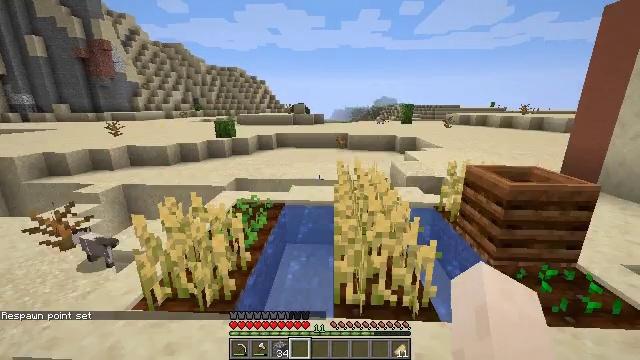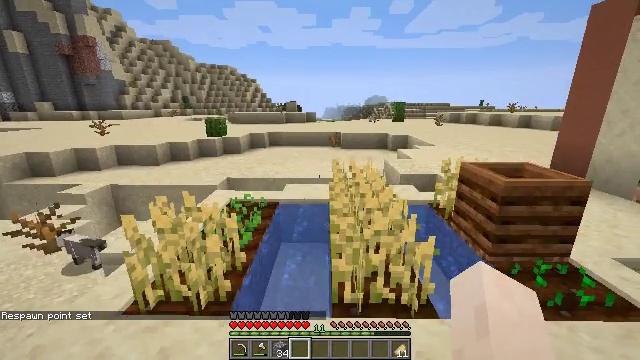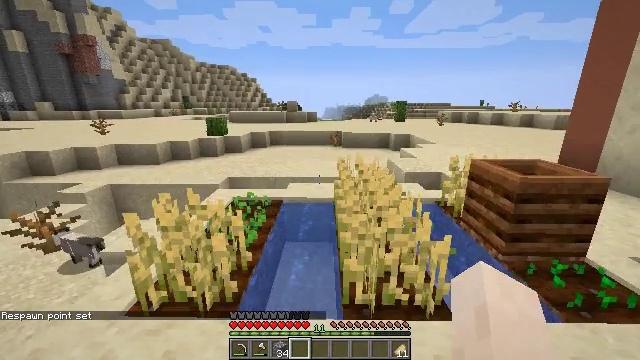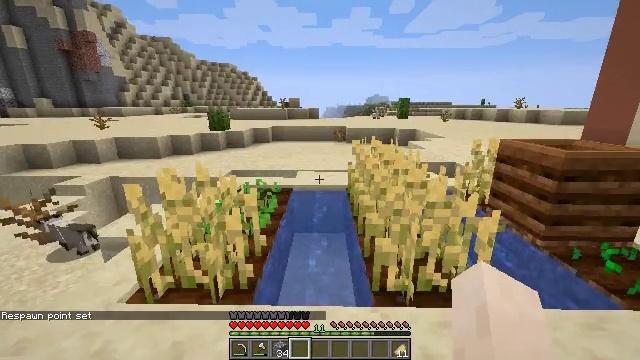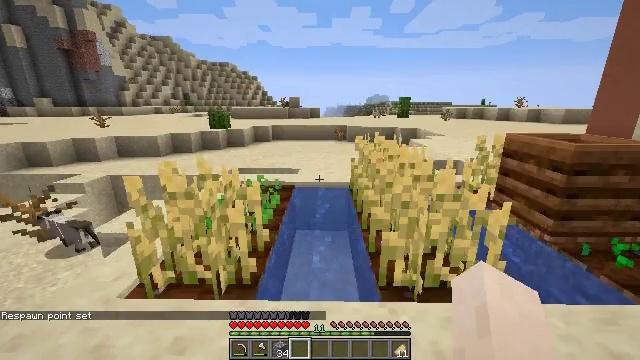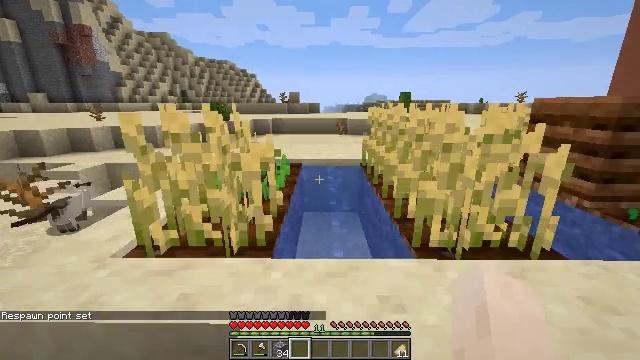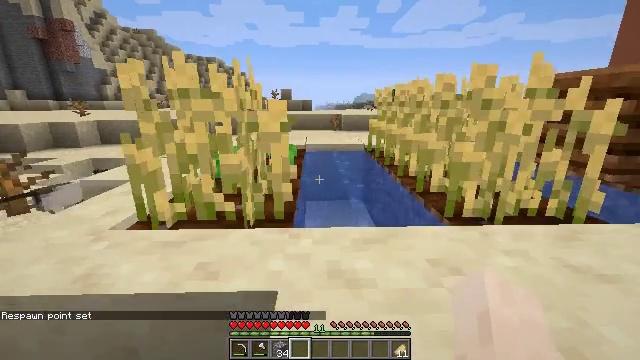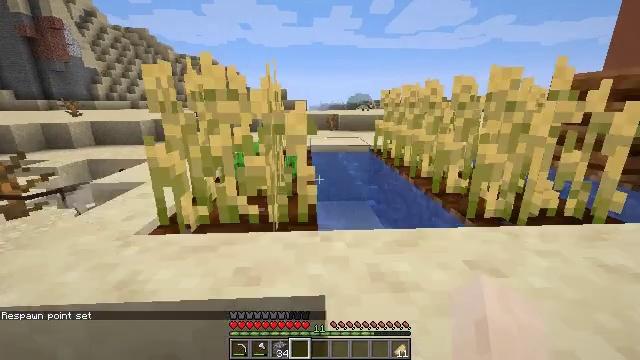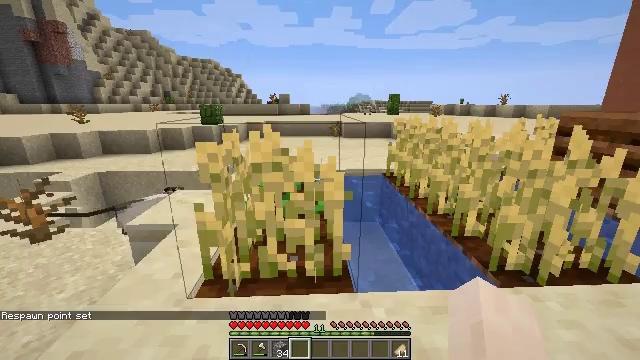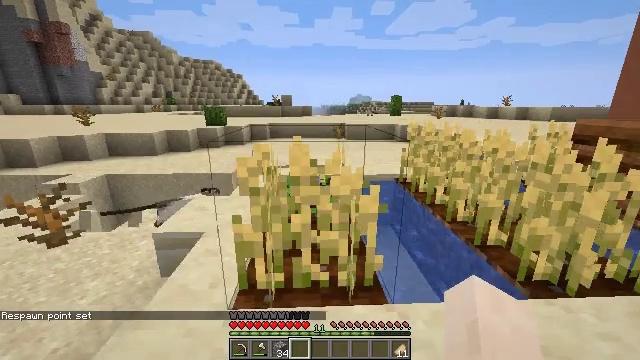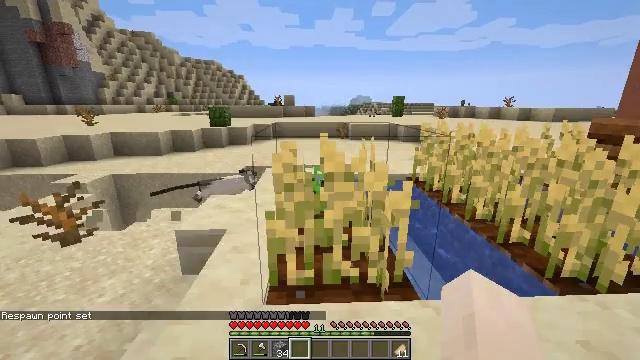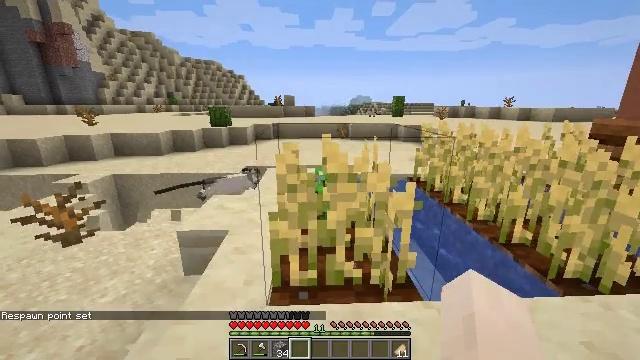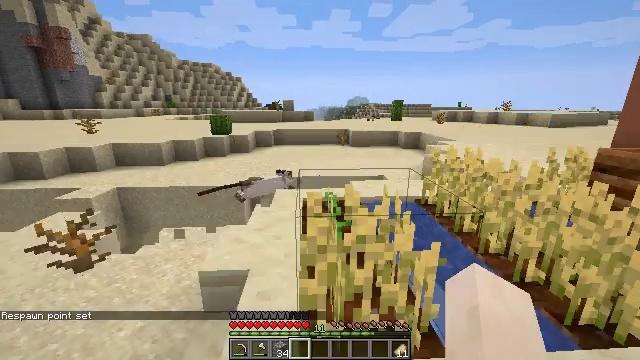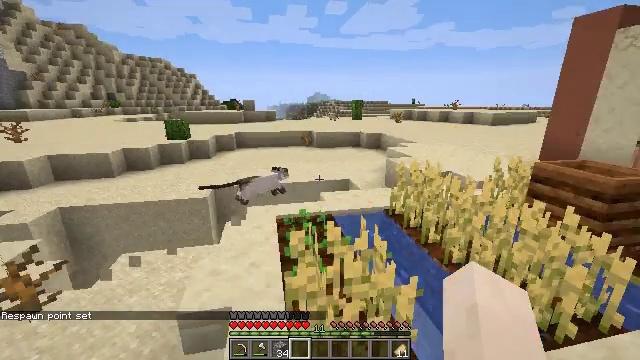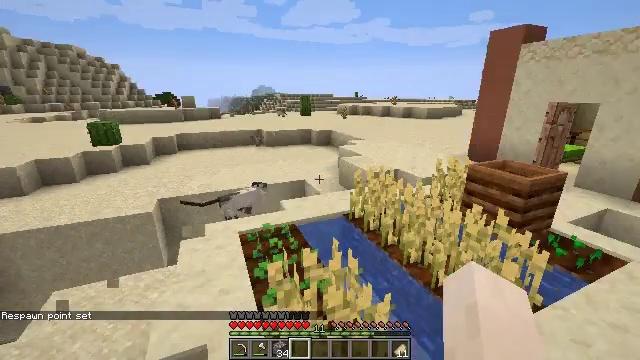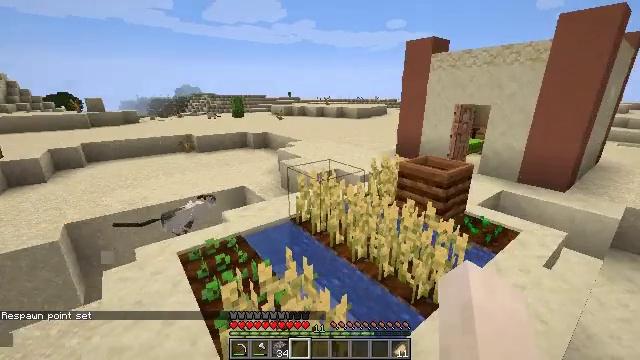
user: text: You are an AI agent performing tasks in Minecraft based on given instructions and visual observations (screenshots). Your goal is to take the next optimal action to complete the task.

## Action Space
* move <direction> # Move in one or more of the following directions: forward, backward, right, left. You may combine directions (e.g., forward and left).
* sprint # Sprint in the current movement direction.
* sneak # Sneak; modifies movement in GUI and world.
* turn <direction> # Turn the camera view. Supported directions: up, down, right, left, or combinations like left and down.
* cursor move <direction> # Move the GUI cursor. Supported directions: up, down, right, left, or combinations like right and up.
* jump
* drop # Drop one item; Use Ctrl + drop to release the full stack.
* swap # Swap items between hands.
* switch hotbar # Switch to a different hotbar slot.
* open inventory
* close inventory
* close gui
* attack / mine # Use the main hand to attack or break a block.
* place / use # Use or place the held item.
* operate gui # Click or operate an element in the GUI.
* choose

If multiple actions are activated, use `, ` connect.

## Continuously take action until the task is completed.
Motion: motion action
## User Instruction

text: Mine smooth sandstone using a pickaxe.
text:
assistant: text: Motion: move forward and move left, turn right
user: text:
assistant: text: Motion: move forward and move left
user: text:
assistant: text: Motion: move forward and move left
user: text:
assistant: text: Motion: move left
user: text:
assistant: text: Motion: move left
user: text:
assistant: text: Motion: move left, turn right
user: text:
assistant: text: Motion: move left, turn right
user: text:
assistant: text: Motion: move left
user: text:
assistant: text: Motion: move left
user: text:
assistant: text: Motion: move left
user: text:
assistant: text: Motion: move forward and move left, jump
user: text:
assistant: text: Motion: move forward and move left, jump
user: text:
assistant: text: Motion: move forward and move left, turn right, jump
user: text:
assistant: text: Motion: move forward and move left, turn right and down, jump
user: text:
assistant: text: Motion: move forward, turn right
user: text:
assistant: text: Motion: turn right
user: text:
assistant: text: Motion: turn right
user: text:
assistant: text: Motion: turn right
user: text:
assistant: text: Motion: no_op
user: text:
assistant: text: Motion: no_op
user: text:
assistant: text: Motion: no_op
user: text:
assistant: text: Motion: no_op
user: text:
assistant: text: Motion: turn right
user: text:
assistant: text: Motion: turn right
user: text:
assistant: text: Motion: turn right
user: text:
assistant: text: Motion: turn right
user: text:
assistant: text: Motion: turn left
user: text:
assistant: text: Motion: no_op
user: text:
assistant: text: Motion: turn right
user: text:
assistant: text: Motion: turn right